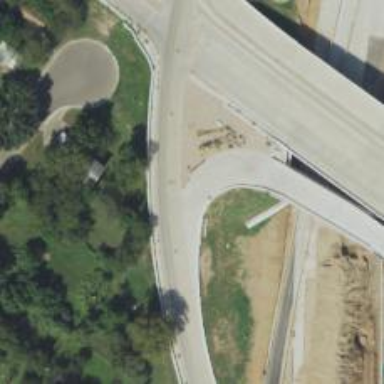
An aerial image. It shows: Secondary link road.